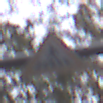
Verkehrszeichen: FussgaengerueberwegRechts
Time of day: MorningAfternoon
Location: Outdoor (Nature)
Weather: Overcast
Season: Autumn
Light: Natural